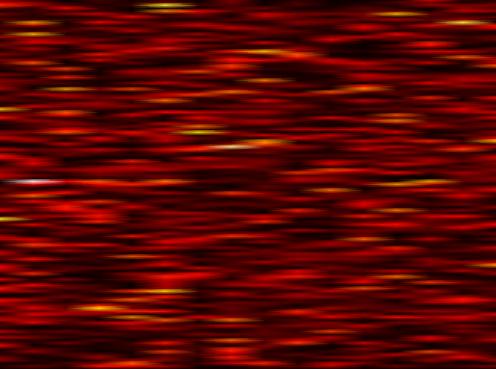
Label: FOFDM